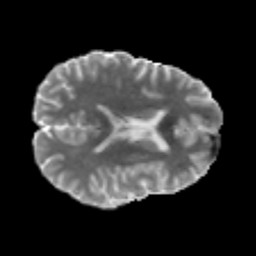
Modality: MD
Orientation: axial
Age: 27
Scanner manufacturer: philips
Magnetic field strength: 3 T
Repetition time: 8.538 s
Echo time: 0.1273 s